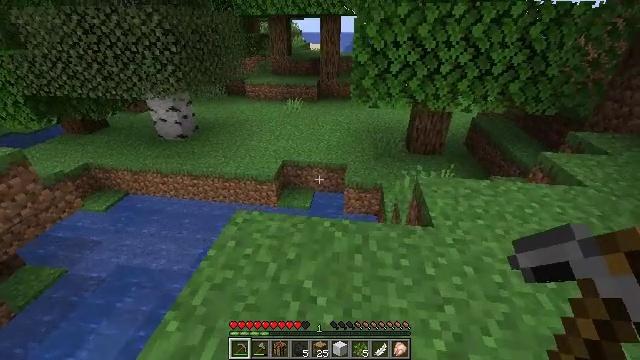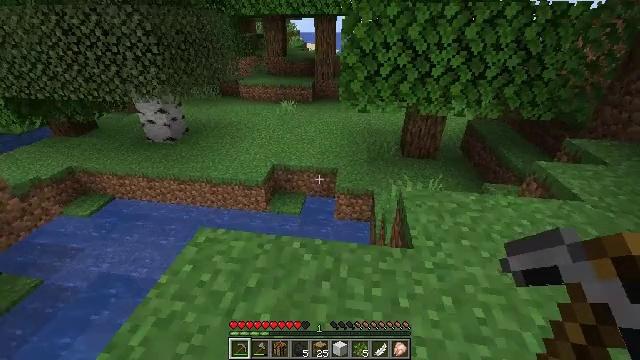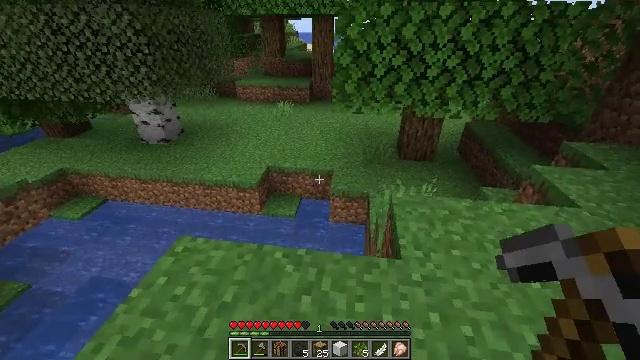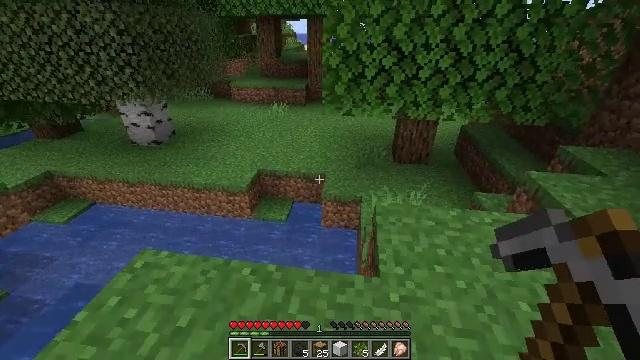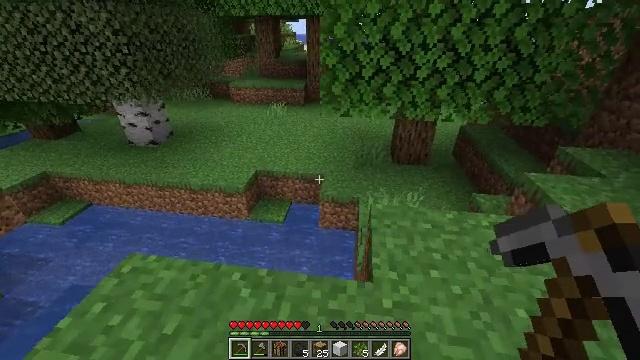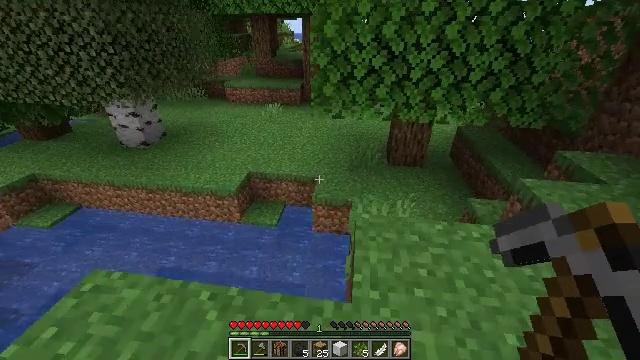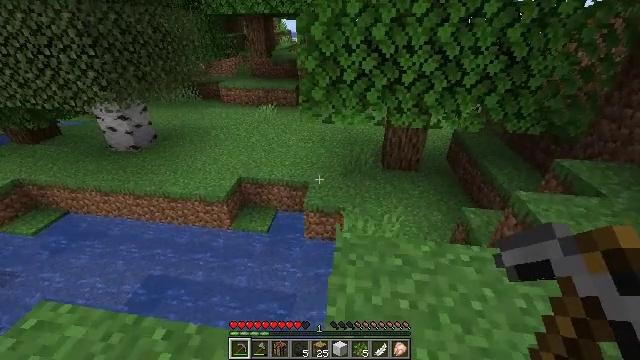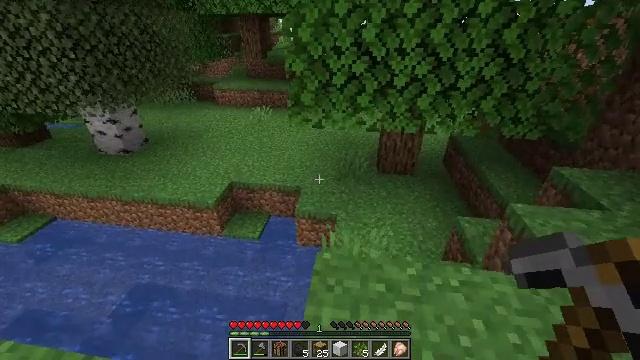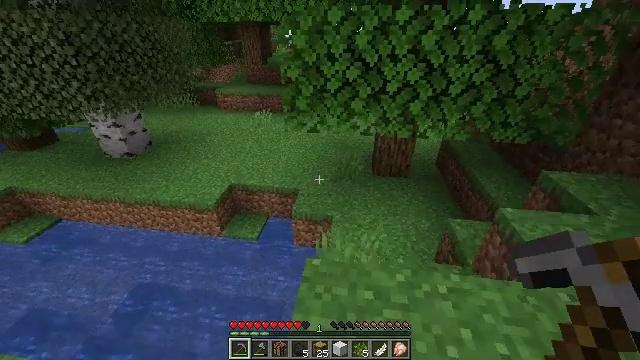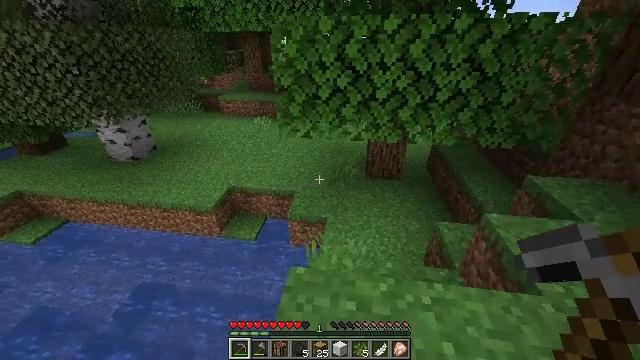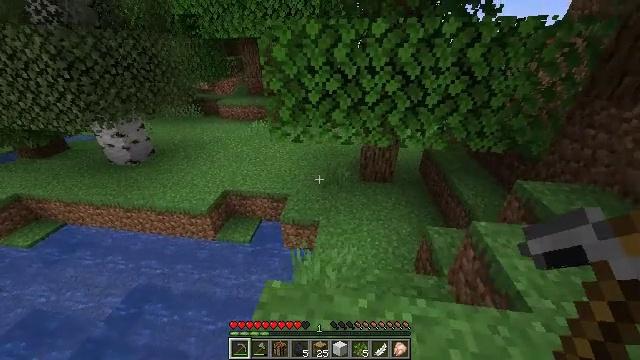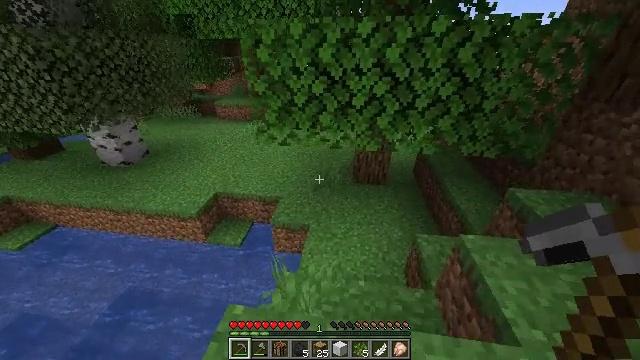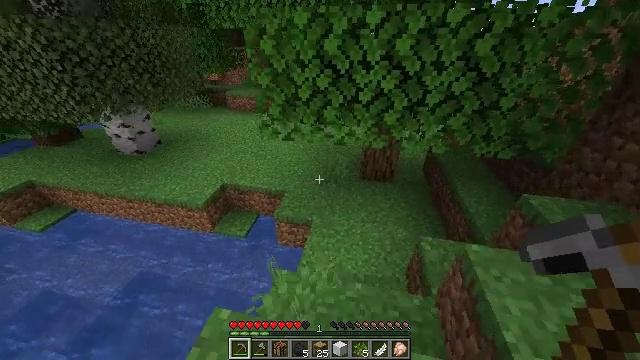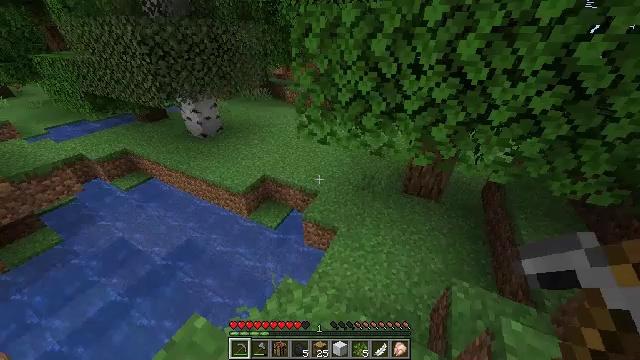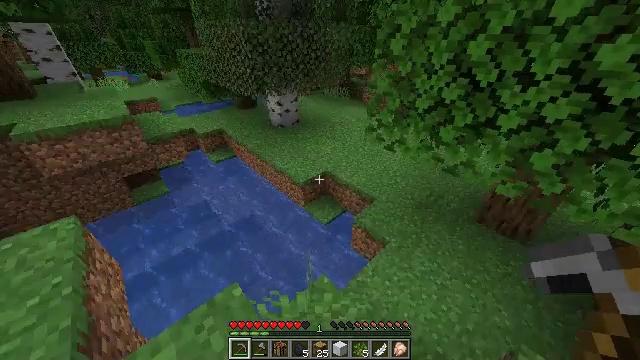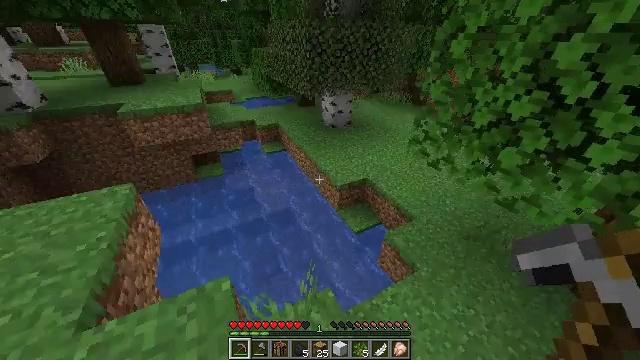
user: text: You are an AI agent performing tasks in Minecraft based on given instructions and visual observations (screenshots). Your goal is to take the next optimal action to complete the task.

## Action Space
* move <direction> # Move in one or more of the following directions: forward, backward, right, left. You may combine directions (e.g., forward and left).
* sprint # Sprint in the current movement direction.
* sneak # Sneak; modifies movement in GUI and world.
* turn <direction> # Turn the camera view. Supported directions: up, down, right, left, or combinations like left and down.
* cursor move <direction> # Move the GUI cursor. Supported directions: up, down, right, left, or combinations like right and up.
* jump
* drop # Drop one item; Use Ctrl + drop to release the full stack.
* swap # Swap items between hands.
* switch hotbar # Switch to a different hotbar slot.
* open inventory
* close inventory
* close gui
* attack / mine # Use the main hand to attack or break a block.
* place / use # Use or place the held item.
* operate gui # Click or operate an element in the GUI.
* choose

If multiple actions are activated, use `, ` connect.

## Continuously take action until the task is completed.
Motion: motion action
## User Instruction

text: Hunt a salmon.
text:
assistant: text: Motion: move forward and move right
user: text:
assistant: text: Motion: move forward and move right
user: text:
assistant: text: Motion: move forward and move right
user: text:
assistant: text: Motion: move forward and move right
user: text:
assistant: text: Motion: move forward and move right
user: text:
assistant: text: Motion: move forward and move right
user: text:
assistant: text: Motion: move forward and move right, sprint
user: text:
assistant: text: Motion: move forward and move right, sprint
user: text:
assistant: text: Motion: move forward and move right, sprint
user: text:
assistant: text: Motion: move forward and move right, sprint
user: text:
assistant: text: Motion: move forward and move right, sprint
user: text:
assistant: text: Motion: move forward and move right, sprint, turn left and down
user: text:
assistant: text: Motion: move forward and move right, sprint, turn left
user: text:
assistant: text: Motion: move forward and move right, sprint, turn left
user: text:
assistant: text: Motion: move forward and move right, sprint, turn left
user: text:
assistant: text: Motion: move forward and move right, sprint, turn left and up
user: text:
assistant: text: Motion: move forward and move right, sprint, turn left
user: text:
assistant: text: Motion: move forward and move right, sprint, turn left and up
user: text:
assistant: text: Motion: move forward and move right, sprint, turn left and up
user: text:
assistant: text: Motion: move forward and move right, turn left and up
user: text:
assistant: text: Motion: move right, turn left and up
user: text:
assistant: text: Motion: move right, turn left and up
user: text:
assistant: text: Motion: move right, turn left and up
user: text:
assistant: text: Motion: move right, turn left and up
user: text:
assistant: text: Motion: move right, turn left
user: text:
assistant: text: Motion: move right
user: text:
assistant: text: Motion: move right
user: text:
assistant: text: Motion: move right
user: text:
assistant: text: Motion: move right
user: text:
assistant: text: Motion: move right